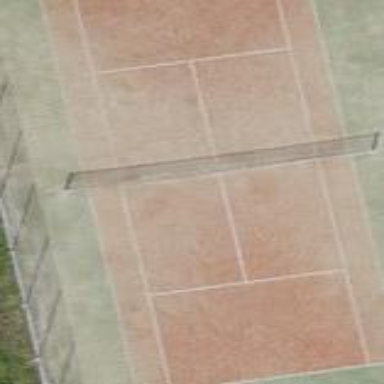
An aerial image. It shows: Tennis pitch with clay surface for leisure sports.